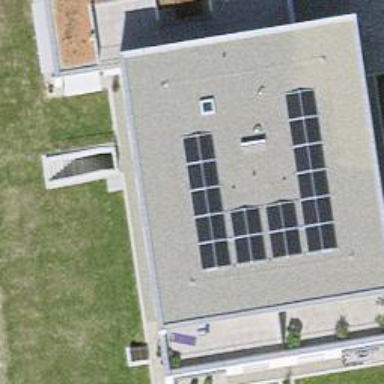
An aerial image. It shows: Solar power generator utilizing photovoltaic technology with solar photovoltaic panels.